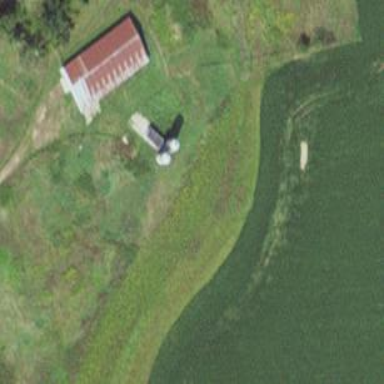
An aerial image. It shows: Silo.